Field crop: maize
Growth stage: 2
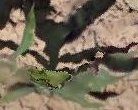
Species: maize